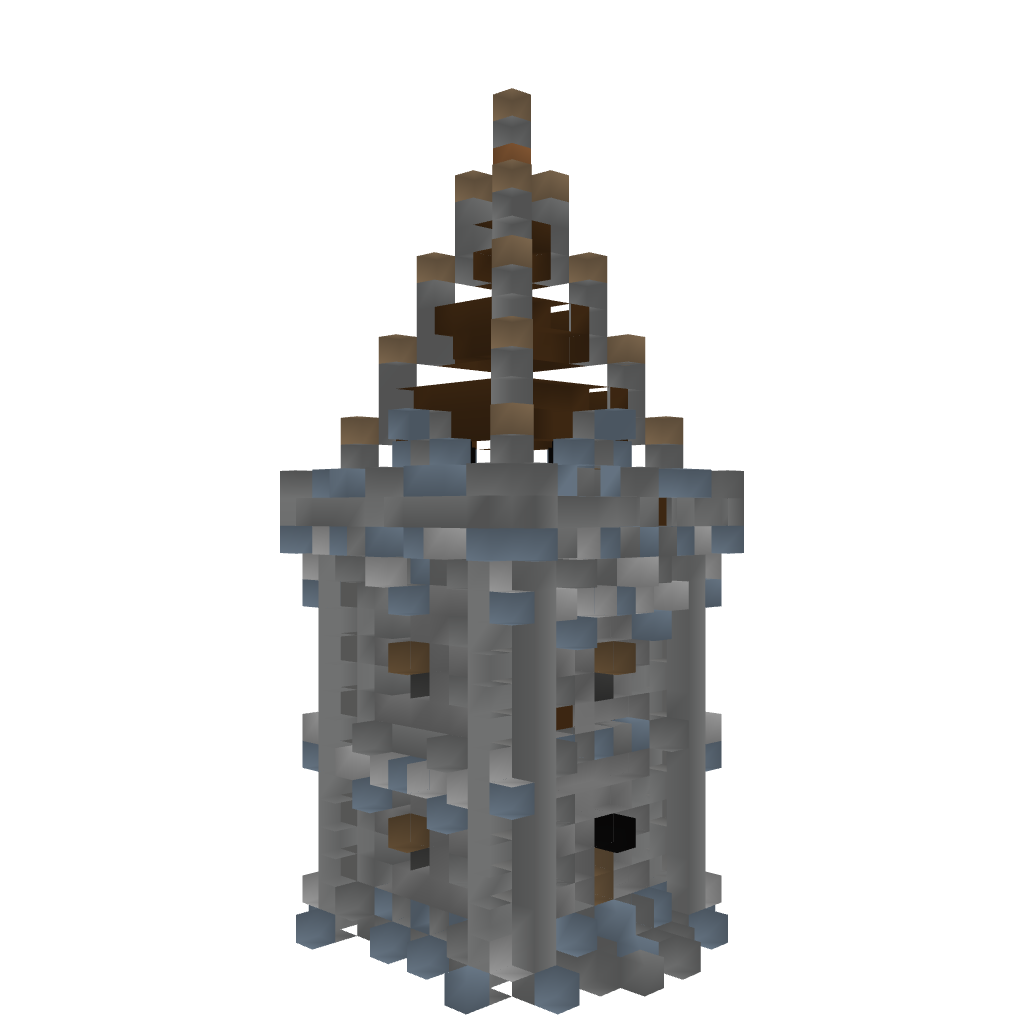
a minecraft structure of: Tower (2 floors)